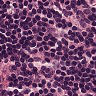
Metastatic tissue present: no